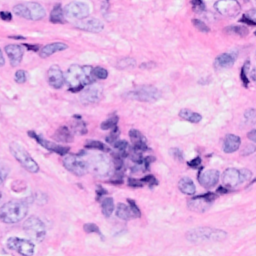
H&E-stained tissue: Breast